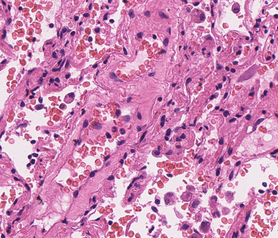
Tumor epithelial tissue: no
Tumor-associated stroma tissue: no
Normal tissue: yes